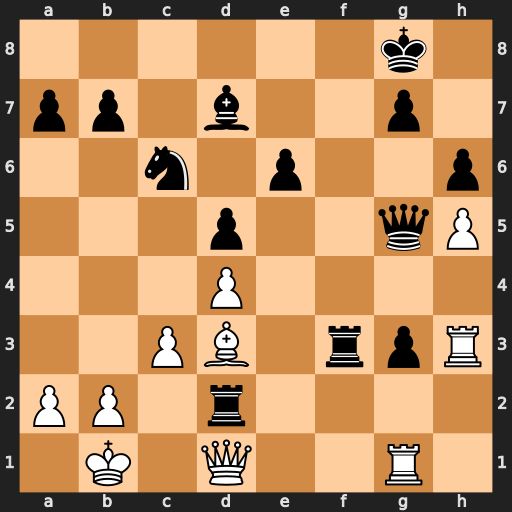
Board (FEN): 6k1/pp1b2p1/2n1p2p/3p2qP/3P4/2PB1rpR/PP1r4/1K1Q2R1
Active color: w
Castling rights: -
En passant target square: -
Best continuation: Qxf3 Rxd3 Qxd3 e5 Rgxg3